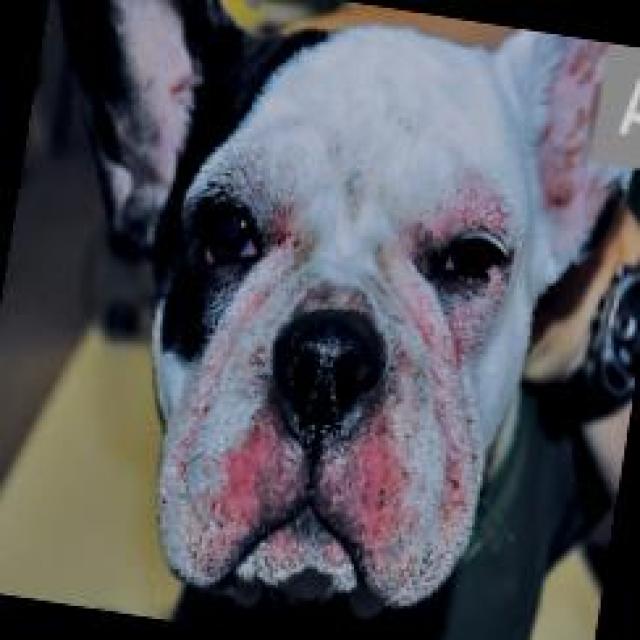
Canine hypersensitivity reaction — allergic skin response with urticaria, erythema, pruritus, and angioedema. May be food, environmental, or flea allergy related.